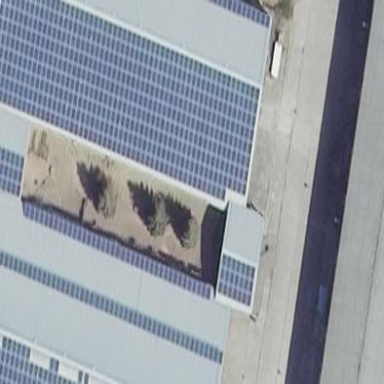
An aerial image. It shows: Solar photovoltaic panel generating electricity through small installation.